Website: apple-inc
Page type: account-selection
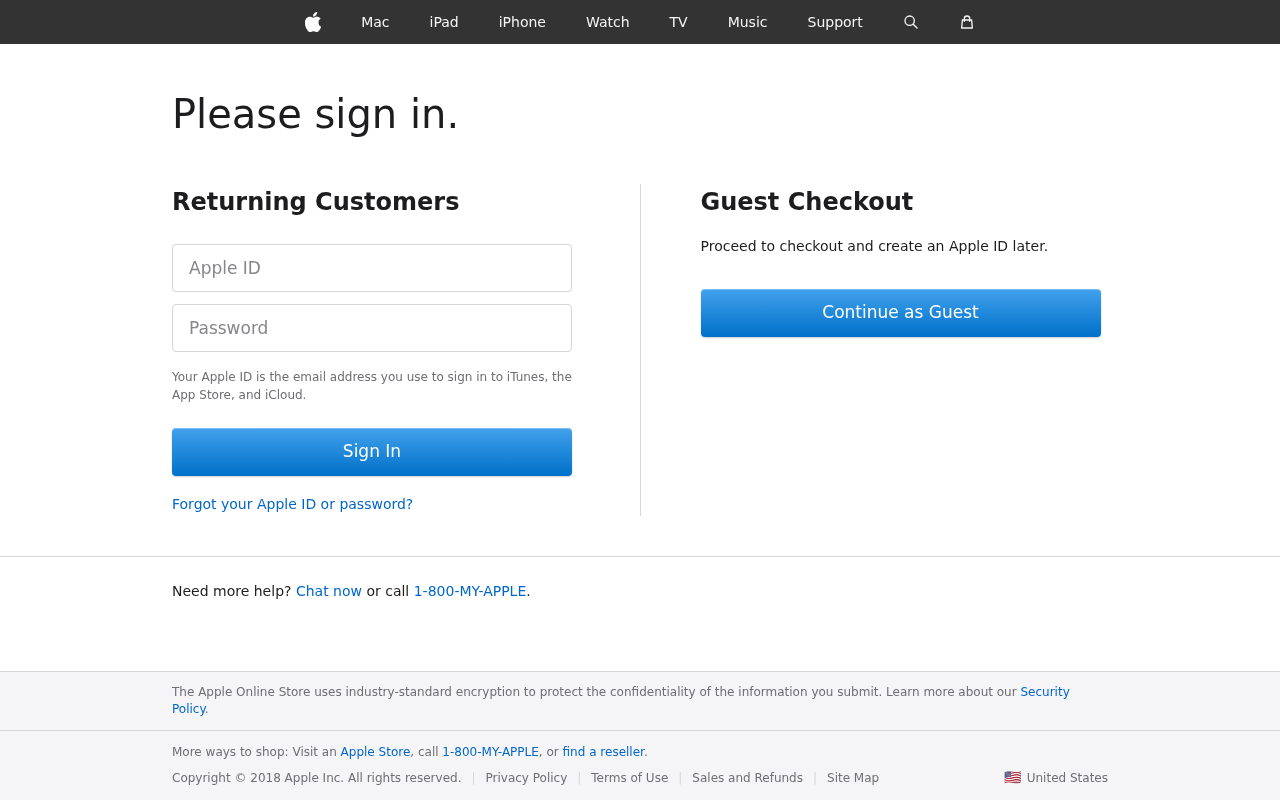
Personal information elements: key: PII_LOGIN_USERNAME
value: henry_ball